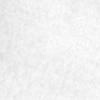
Label: no_change